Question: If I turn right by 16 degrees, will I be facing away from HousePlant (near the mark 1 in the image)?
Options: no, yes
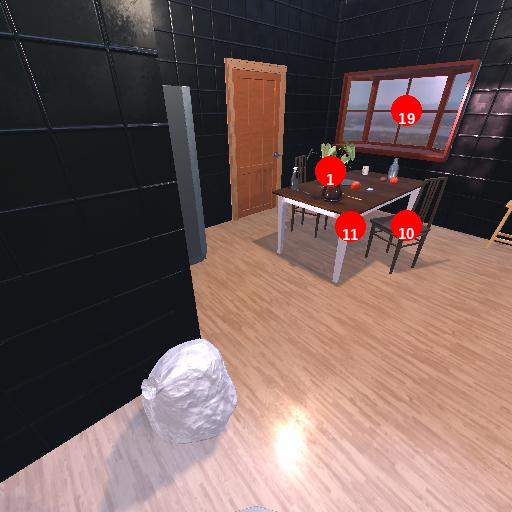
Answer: no